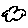
Label: cloud